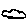
Label: cloud